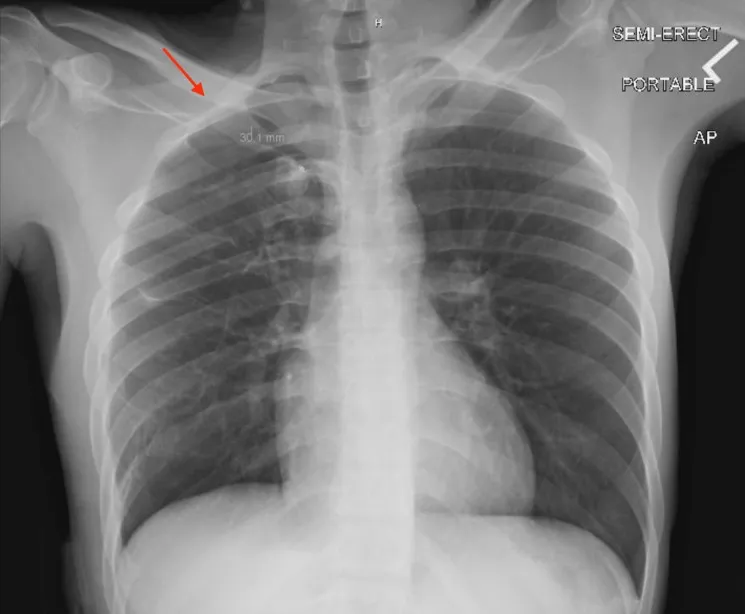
Chest X-ray showing stable small right apical pneumothorax.
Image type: radiology (x_ray)